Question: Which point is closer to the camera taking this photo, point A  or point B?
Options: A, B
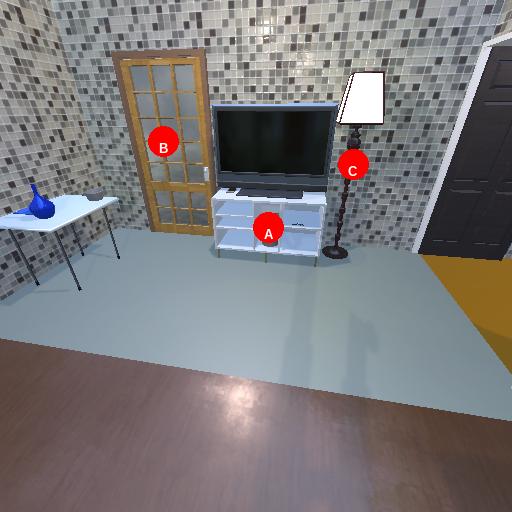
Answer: A